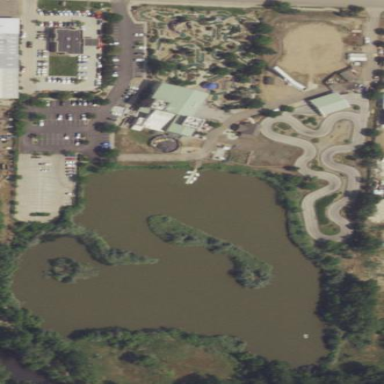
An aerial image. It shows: Theme park.